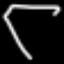
Label: diamond